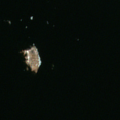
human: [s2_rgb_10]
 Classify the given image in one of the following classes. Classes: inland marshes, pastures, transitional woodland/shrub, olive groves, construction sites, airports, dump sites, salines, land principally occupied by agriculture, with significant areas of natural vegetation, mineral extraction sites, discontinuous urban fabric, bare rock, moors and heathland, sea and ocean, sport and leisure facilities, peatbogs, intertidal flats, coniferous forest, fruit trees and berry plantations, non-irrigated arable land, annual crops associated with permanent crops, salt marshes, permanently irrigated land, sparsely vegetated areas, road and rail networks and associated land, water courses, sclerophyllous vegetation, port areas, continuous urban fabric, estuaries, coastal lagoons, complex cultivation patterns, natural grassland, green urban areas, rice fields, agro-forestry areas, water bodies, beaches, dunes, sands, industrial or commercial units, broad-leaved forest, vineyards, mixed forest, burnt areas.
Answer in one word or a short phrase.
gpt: sea and ocean